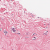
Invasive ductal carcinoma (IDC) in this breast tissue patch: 0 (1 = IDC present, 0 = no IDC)